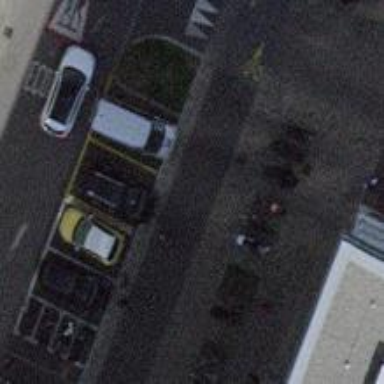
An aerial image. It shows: Bicycle parking facility.